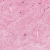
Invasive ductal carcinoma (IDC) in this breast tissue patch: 0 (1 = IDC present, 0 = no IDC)